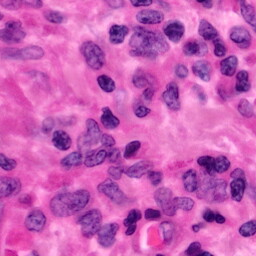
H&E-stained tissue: Pancreatic